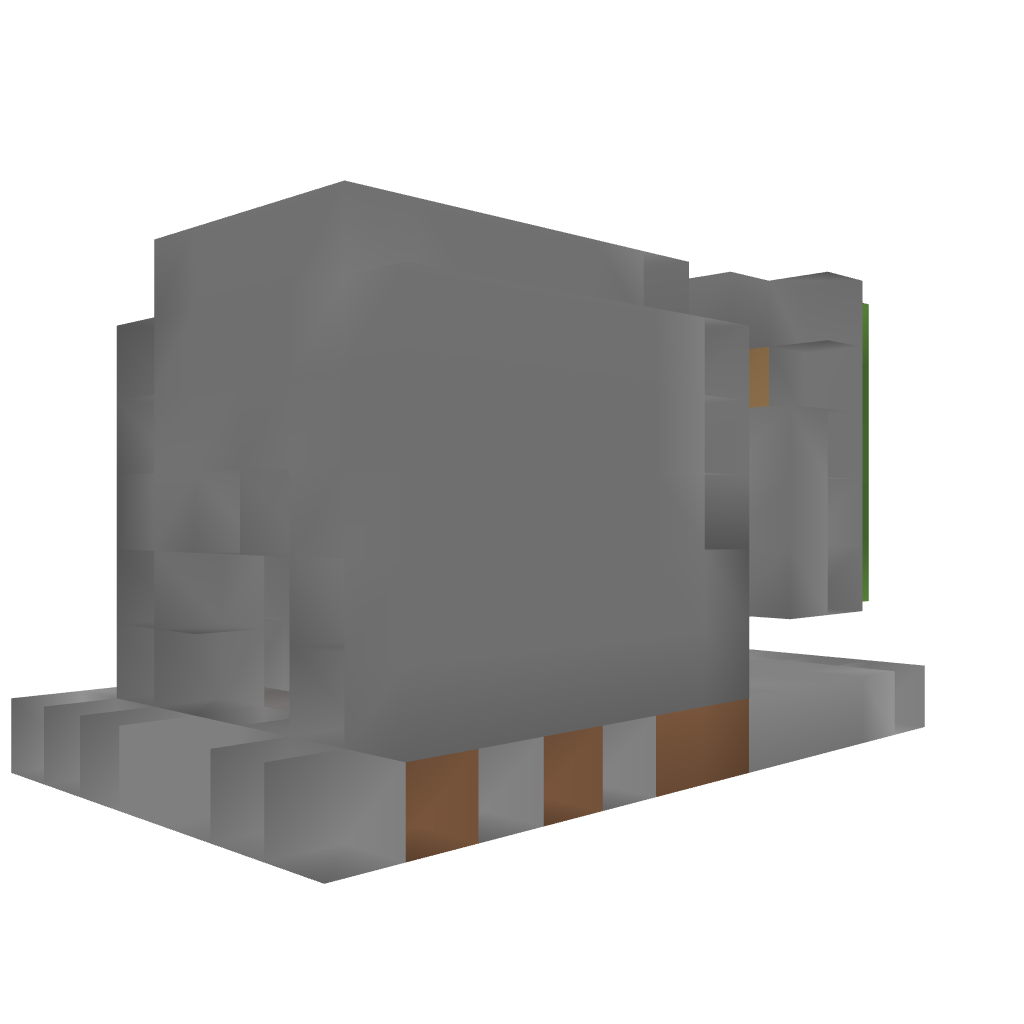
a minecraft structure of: Redstone Mine Bomb(BreakDiamonds)